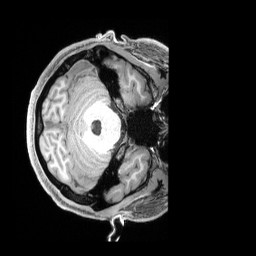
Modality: T1w
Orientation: axial
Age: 24
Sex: male
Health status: healthy
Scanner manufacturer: siemens
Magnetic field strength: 3 T
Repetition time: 2.4 s
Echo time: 0.00228 s